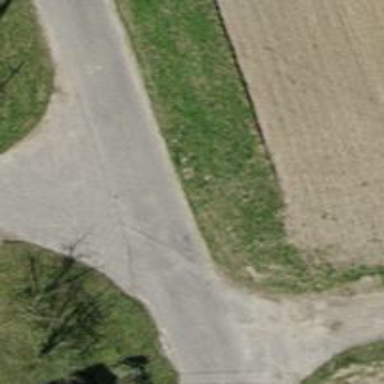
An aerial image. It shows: Residential road with asphalt surface and no sidewalk.